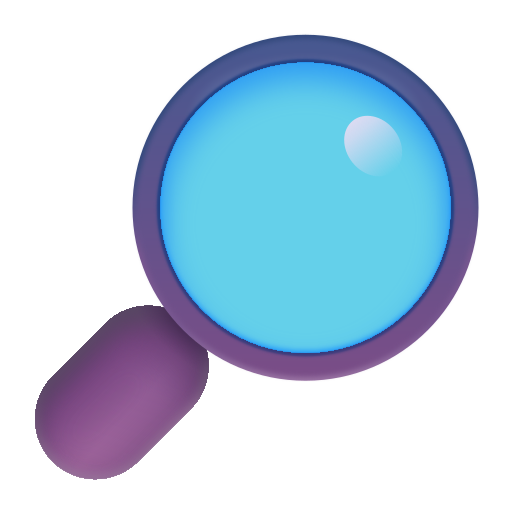
magnifying glass tilted right color